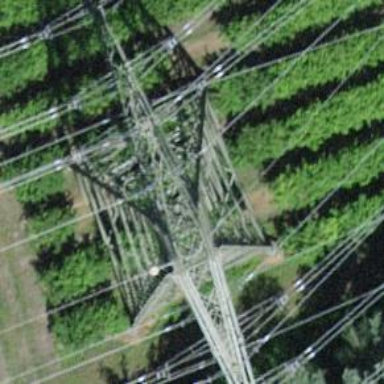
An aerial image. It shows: There is power line with 10 cables.